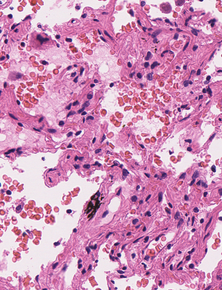
Tumor epithelial tissue: no
Tumor-associated stroma tissue: no
Normal tissue: yes